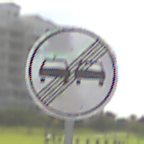
Verkehrszeichen: EndeUeberholverbot
Umgebung: Outdoor, Suburban
Tageszeit: MorningAfternoon
Wetter: PartlyCloudy
Licht: Natural
Jahreszeit: NotSpecified
Kontrast: HighContrast